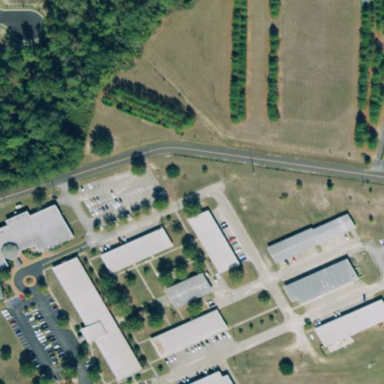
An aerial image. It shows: College.